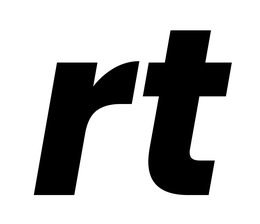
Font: Poppins-BoldItalic